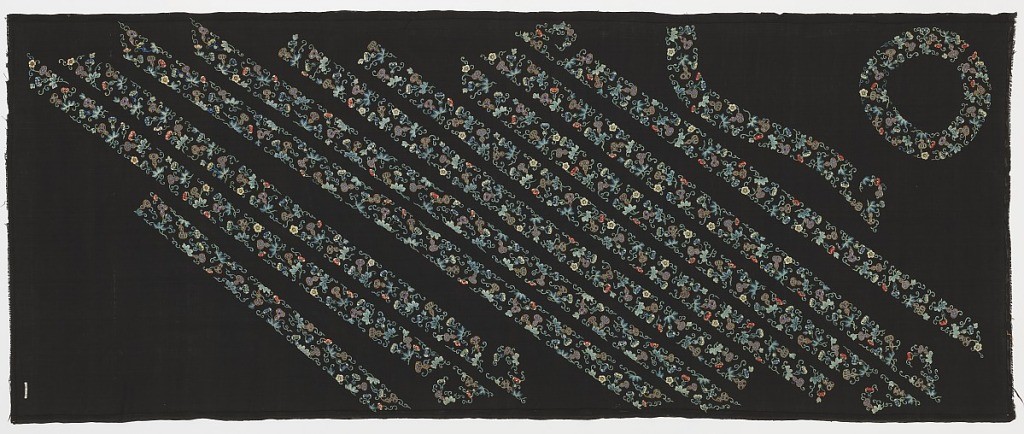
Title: Textile
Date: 19th century
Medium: silk, metallic thread Technique: embroidered
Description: Piece of black silk embroidered in bands for the decoration of costume. Design of leaves, blossoms, and gourds in polychrome silks with couched gold threads outlining the gourds.